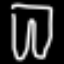
Label: pants